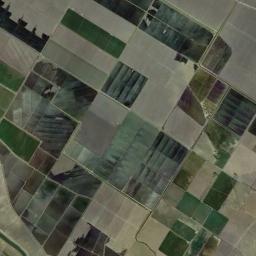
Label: rectangular_farmland